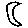
Label: moon